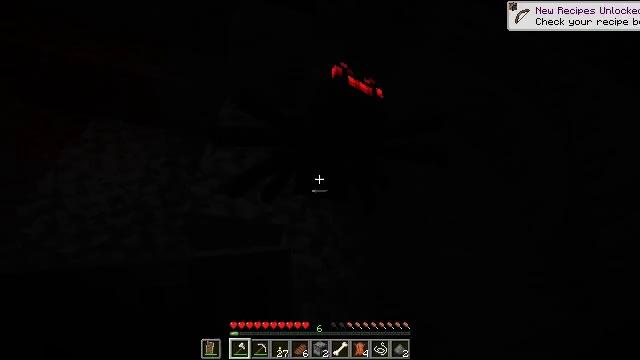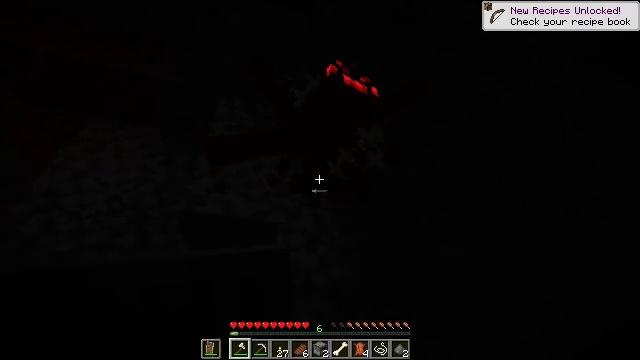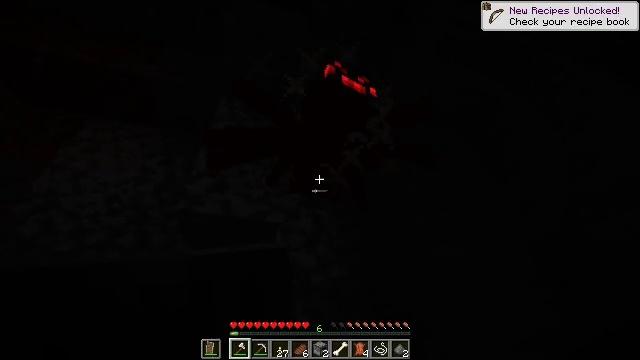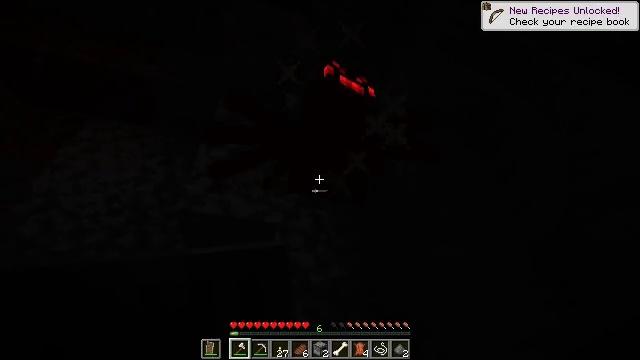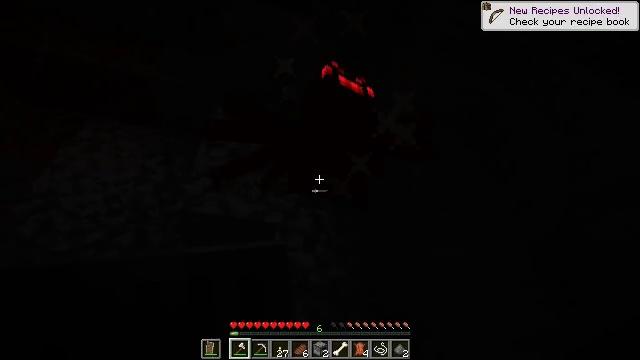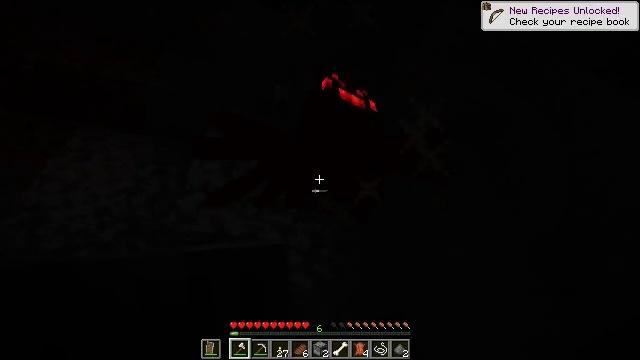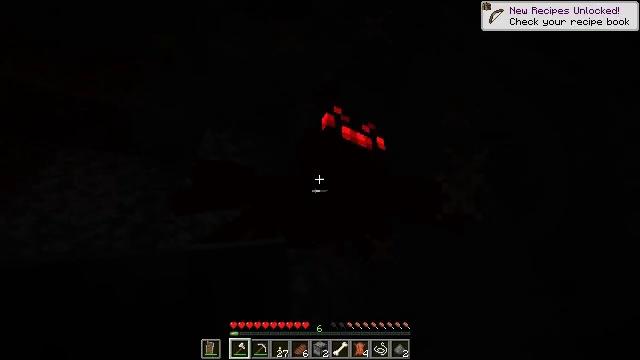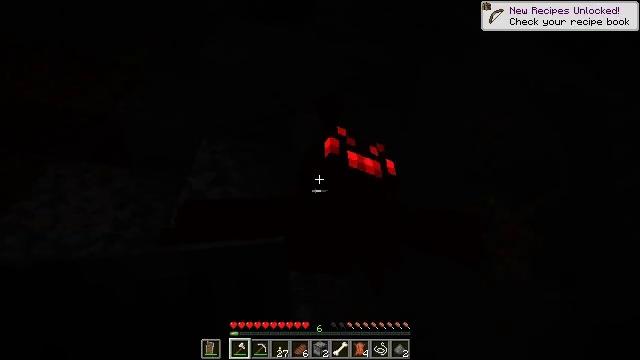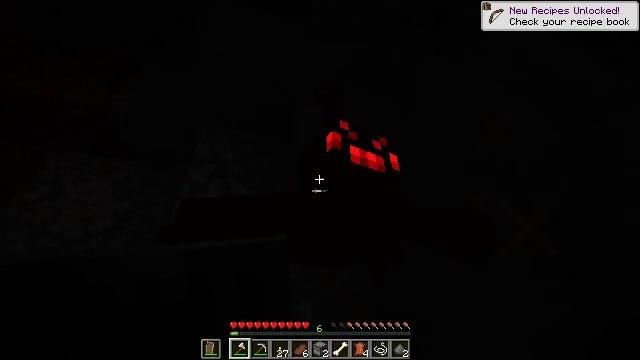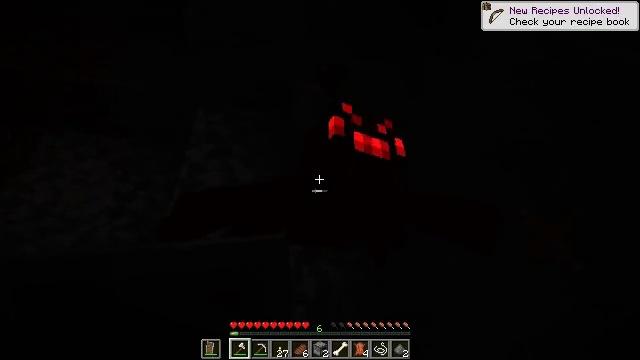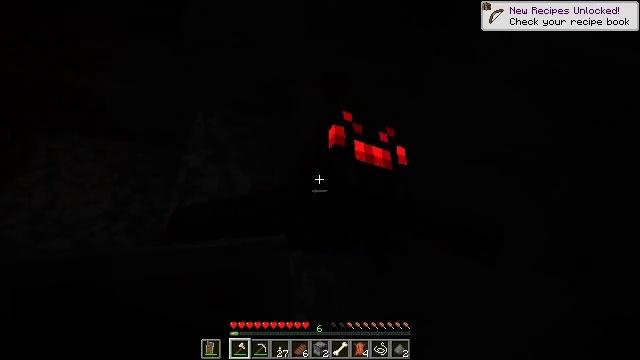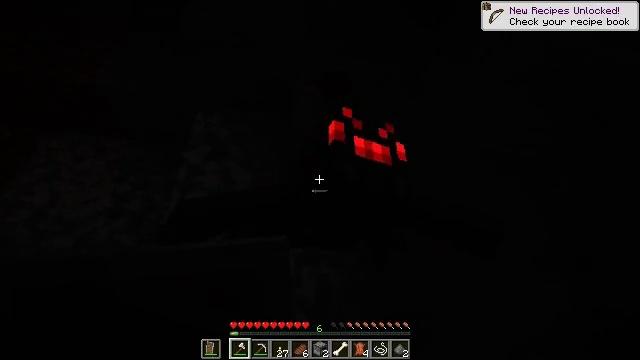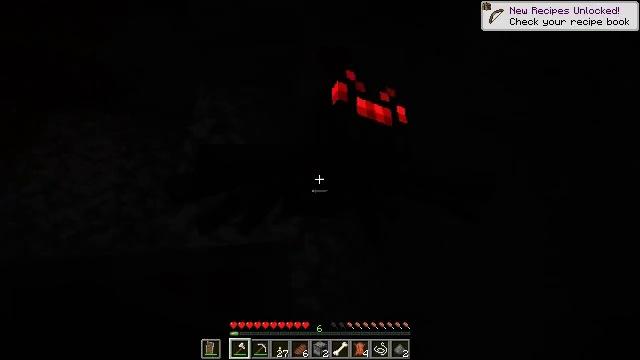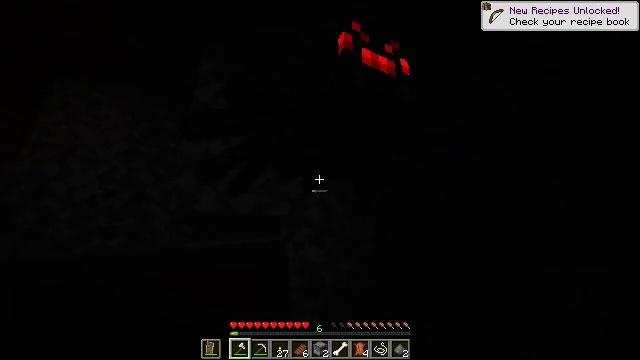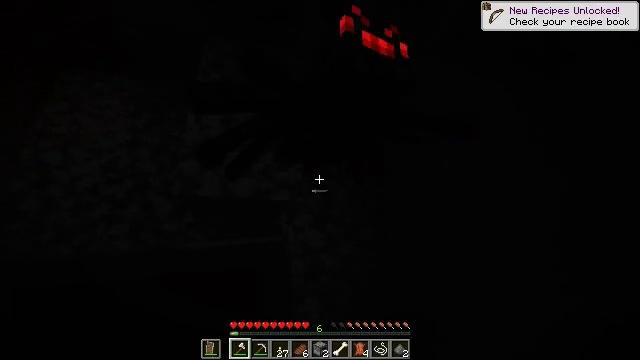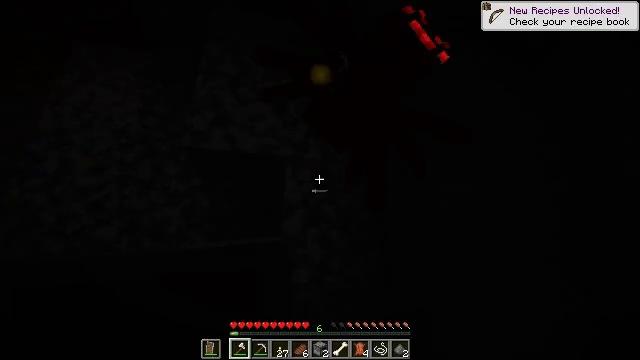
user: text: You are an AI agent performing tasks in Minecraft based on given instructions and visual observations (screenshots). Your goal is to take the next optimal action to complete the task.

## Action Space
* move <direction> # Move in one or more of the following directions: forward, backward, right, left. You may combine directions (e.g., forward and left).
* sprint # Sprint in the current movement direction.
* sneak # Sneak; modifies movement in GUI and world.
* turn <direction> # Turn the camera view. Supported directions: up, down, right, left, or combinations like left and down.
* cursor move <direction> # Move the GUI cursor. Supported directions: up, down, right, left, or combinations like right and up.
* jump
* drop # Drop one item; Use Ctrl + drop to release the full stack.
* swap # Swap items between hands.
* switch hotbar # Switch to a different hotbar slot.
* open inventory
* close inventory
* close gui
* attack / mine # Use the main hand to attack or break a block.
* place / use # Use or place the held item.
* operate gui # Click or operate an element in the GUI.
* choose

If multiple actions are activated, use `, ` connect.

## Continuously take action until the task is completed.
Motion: motion action
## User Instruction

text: Fight a spider.
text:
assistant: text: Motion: move back
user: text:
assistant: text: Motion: no_op
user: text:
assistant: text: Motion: no_op
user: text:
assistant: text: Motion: no_op
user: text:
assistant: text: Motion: jump
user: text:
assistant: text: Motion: jump
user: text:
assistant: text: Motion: turn down, jump
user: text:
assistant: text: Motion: turn down, jump
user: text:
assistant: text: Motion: turn down
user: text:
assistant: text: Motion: attack / mine
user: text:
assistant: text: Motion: attack / mine
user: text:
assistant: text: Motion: turn down
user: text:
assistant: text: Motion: turn down
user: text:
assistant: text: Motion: no_op
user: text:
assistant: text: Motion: no_op
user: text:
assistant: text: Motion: no_op